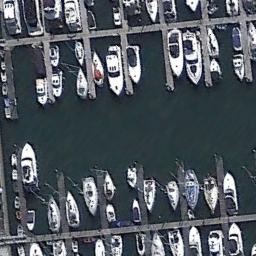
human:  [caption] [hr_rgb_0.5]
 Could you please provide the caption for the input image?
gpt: Many ships are in the harbor .

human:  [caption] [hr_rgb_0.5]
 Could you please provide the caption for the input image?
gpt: The harbor has lots of neatly docked boats and the color of the waters is green .

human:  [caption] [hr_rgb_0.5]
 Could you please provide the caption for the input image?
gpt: The colors of ships in harbor are different .

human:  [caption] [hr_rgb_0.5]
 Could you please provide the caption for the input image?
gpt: There are some yachts lined up on the sea by the harbor .

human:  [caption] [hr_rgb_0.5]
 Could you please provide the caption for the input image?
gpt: There are many ships docked neatly at the harbor .